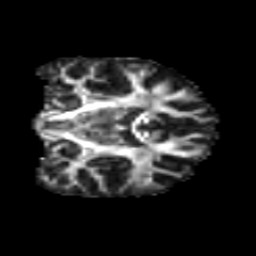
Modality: FA
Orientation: coronal
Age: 17
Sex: male
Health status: ill
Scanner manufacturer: ge
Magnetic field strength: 3 T
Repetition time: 6.752 s
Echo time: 0.079 s